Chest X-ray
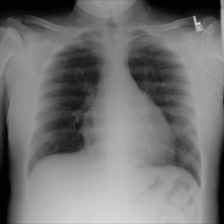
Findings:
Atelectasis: negative
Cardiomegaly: positive
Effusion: negative
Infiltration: negative
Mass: negative
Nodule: negative
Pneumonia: negative
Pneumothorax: negative
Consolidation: negative
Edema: negative
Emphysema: negative
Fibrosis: negative
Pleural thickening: negative
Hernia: negative